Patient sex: M
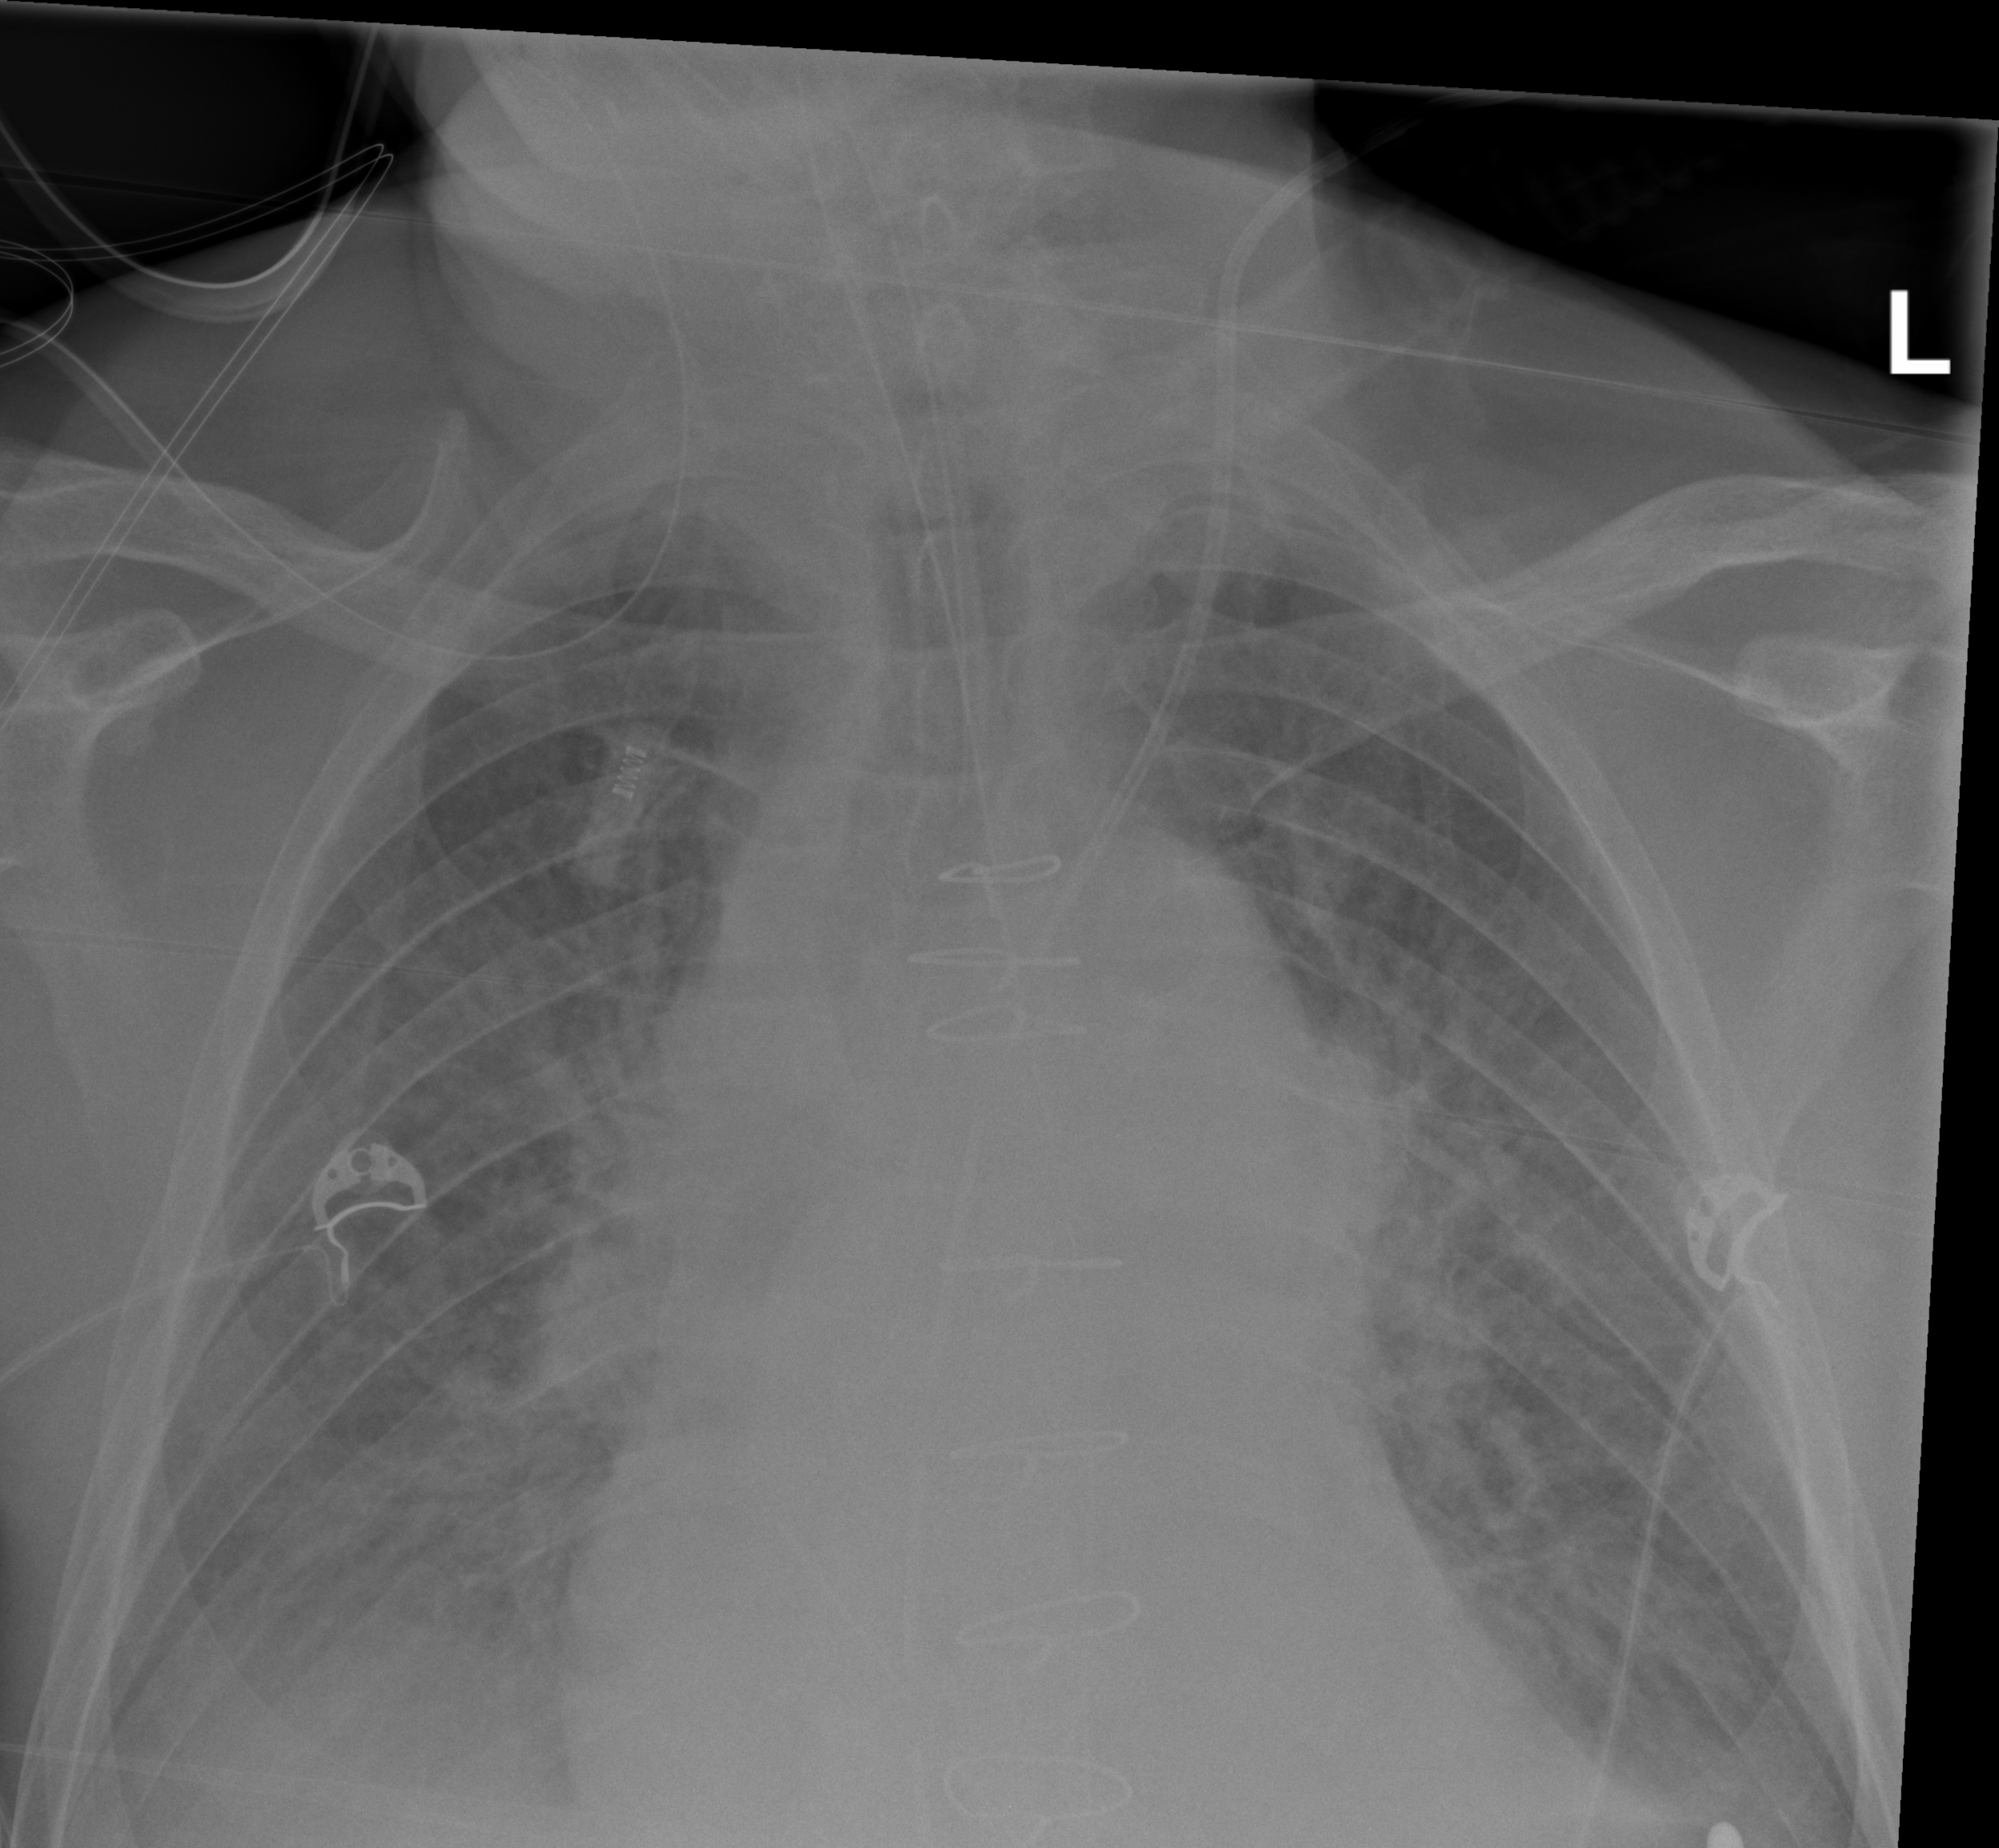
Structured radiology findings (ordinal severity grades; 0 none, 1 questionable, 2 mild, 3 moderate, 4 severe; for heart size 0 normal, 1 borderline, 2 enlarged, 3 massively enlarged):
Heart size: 2
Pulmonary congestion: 0
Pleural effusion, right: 2
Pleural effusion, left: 1
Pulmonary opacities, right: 0
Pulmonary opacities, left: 0
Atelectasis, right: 0
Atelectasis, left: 0